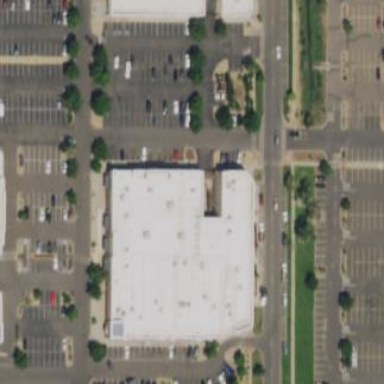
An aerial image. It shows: Retail building.